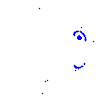
Particle: electron